Question: In one of of table, I have field that stores the value in YES/NO data type.
I am trying to check the value of the field using the following query but receiving error as shown in the picture below.
'''
public string getAccess(string username)
{
// Create connection object
OleDbConnection oleConn = new OleDbConnection(connString);
oleConn.Open();
string sql = "SELECT [admin] FROM [Users] WHERE [username]='" + username + "'";
OleDbCommand cmd = new OleDbCommand(sql, oleConn);
string x = (string)cmd.ExecuteScalar();
oleConn.Close();
return x;
}
'''
The field is in YES/NO type data field.

How can i check the value of the data type?
Please correct by query if wrong?
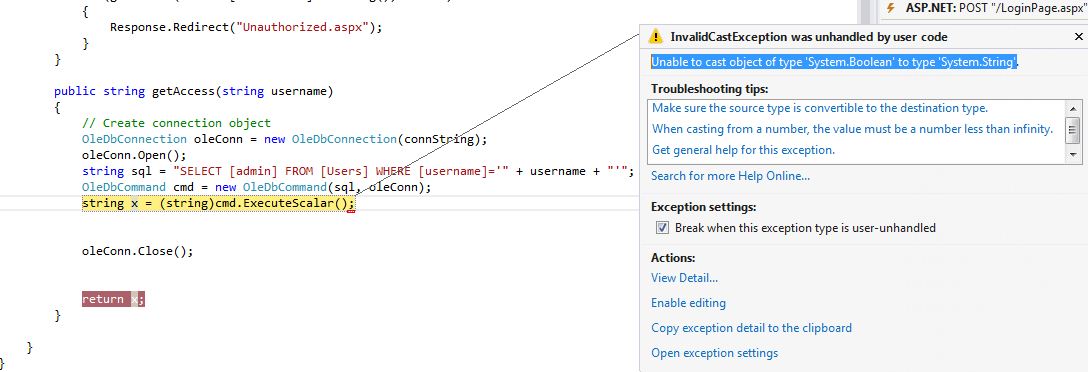
Answer: The yes/no field in Access is equivalent to the bit field type in SQL Server, so I believe you should be returning a Boolean from your method instead of a string, try something like this:
'''
public bool isAdmin(string username)
{
// Create connection object
OleDbConnection oleConn = new OleDbConnection(connString);
oleConn.Open();
string sql = "SELECT [admin] FROM [Users] WHERE [username]='" + username + "'";
OleDbCommand cmd = new OleDbCommand(sql, oleConn);
bool x = (bool)cmd.ExecuteScalar();
oleConn.Close();
return x;
}
'''
Or if you are determined to have string be the return value, then this:
'''
public string getAccess(string username)
{
// Create connection object
OleDbConnection oleConn = new OleDbConnection(connString);
oleConn.Open();
string sql = "SELECT [admin] FROM [Users] WHERE [username]='" + username + "'";
OleDbCommand cmd = new OleDbCommand(sql, oleConn);
bool x = (bool)cmd.ExecuteScalar();
oleConn.Close();
return x ? "Yes" : "No";
}
'''